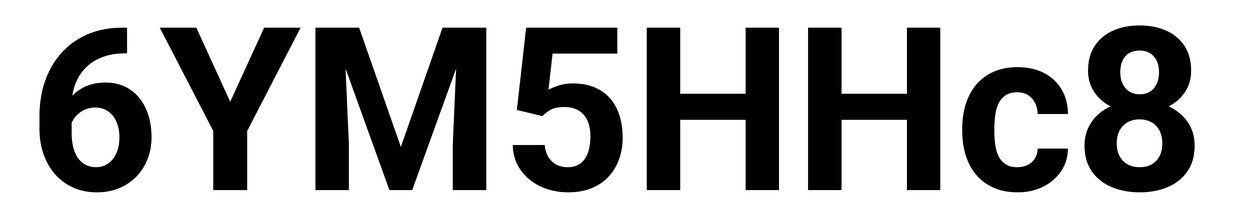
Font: Roboto_Bold